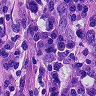
Metastatic tissue present: no